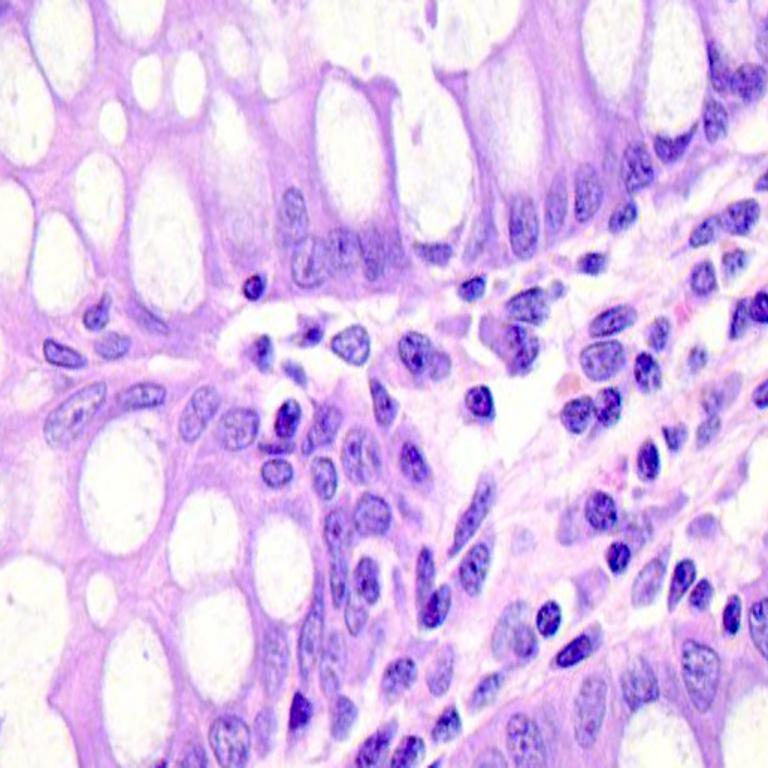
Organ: colon
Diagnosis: benign